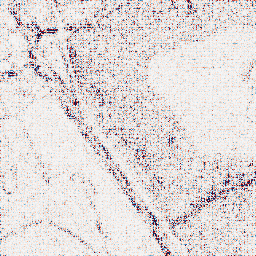
Category: wavelet
Decomposition family: wavelet_biorthogonal
Decomposition parameters: wavelet: bior5.5
level: 1
Upsampling method: sinc_blackman
Upsampling parameters: scale: 8
kernel_size: 16
Upsampling scale: 8